Field crop: tomato
Growth stage: 1
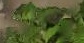
Species: tomato